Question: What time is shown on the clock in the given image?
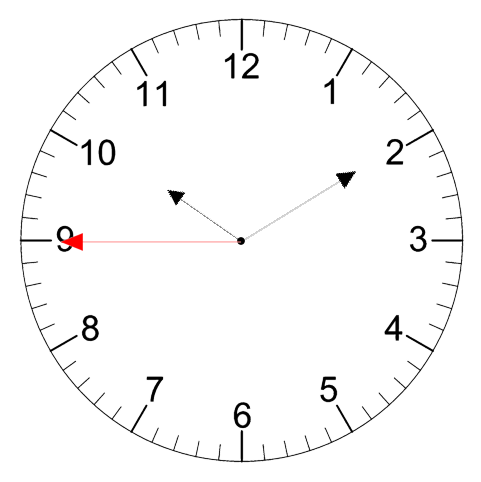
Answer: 10:09:45